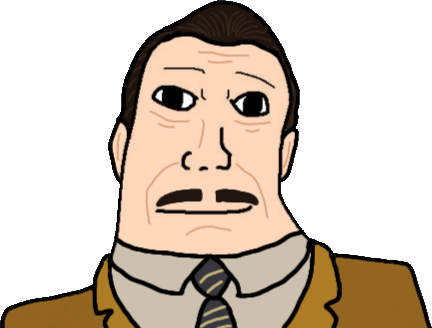
Label: 5_Shroomjak